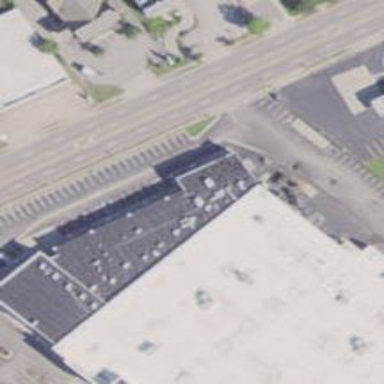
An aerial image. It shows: Retail building.